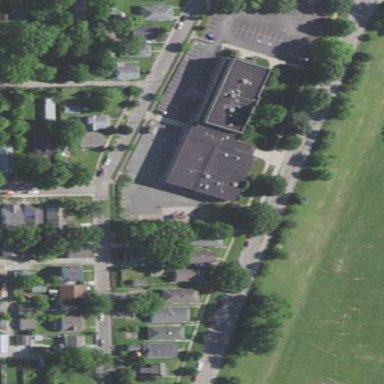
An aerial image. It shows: School building.